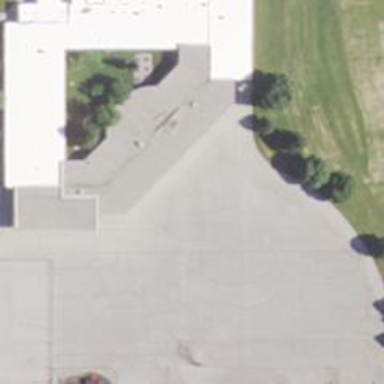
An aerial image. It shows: School.